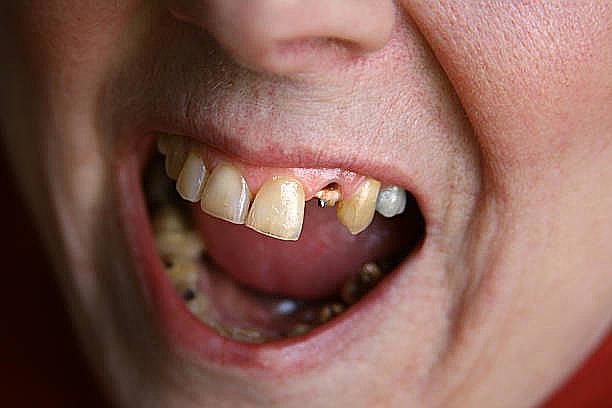
Condition: hypodontia